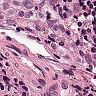
Metastatic tissue present: yes